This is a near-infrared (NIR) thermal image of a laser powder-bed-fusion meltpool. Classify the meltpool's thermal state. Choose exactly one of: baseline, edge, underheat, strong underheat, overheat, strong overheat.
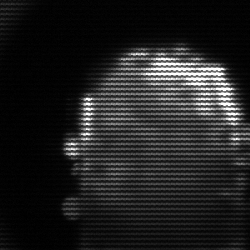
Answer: baseline